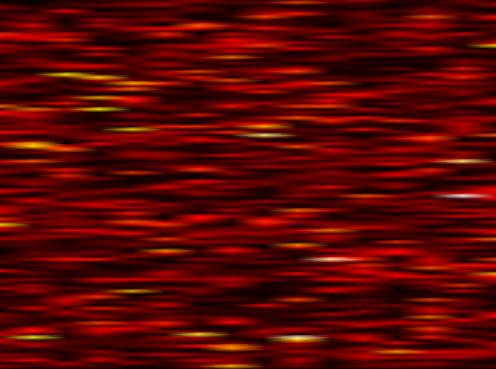
Label: FOFDM